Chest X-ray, PA view. Patient: 37 years old, sex M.
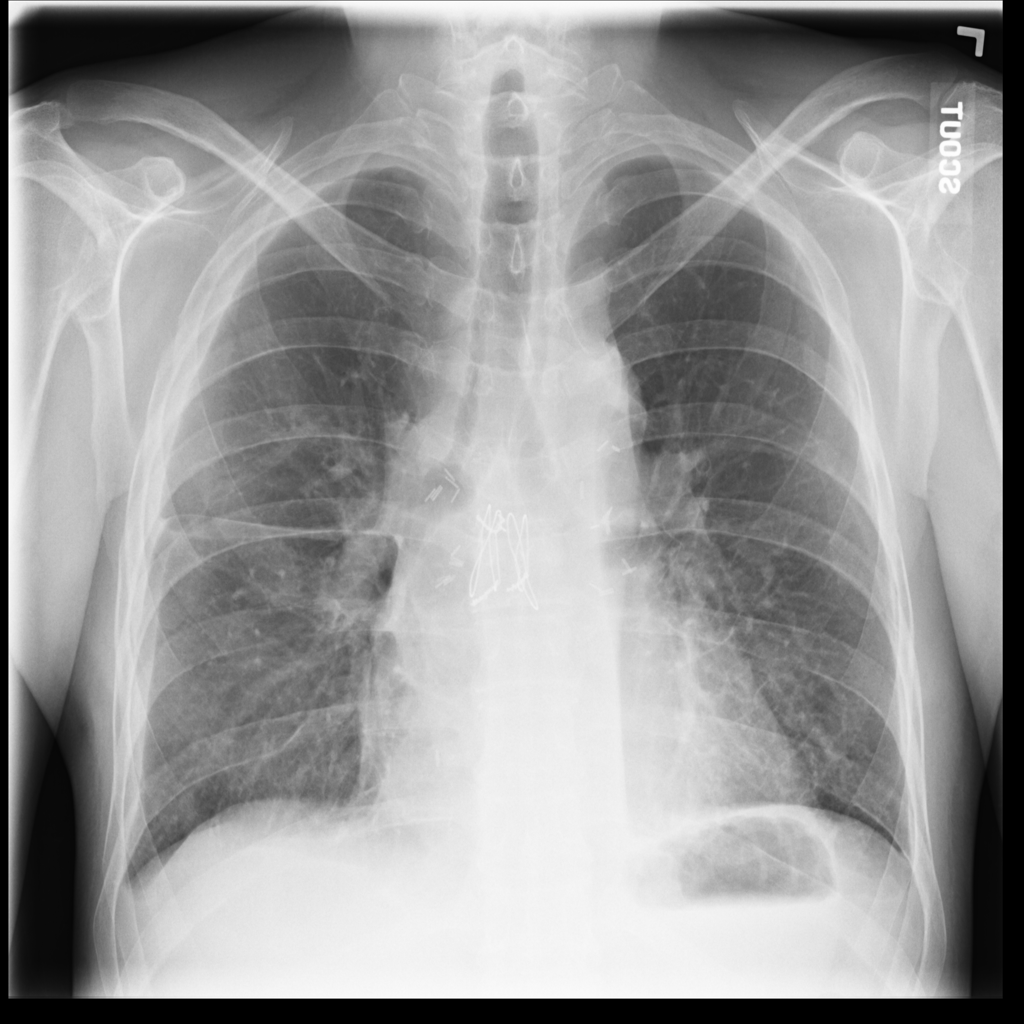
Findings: No Finding